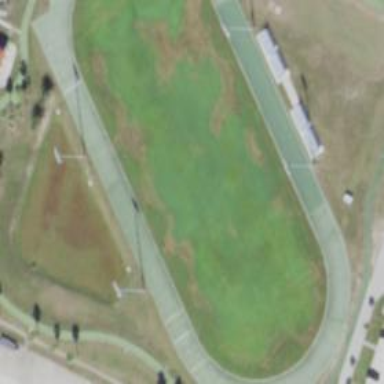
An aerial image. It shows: Track in leisure land.